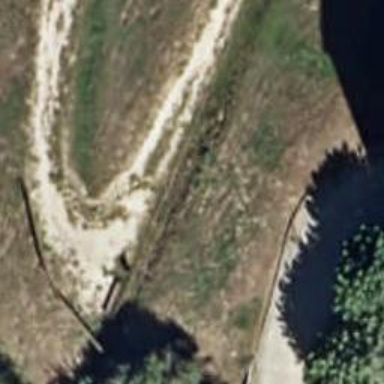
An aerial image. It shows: Footway with sandy surface.